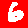
Digit: 6